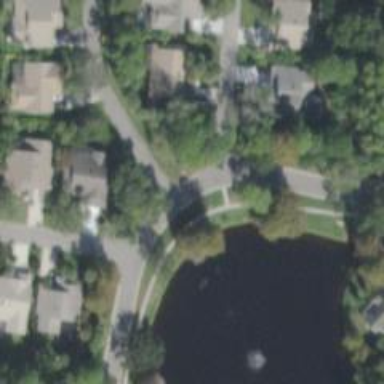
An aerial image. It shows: Residential road.